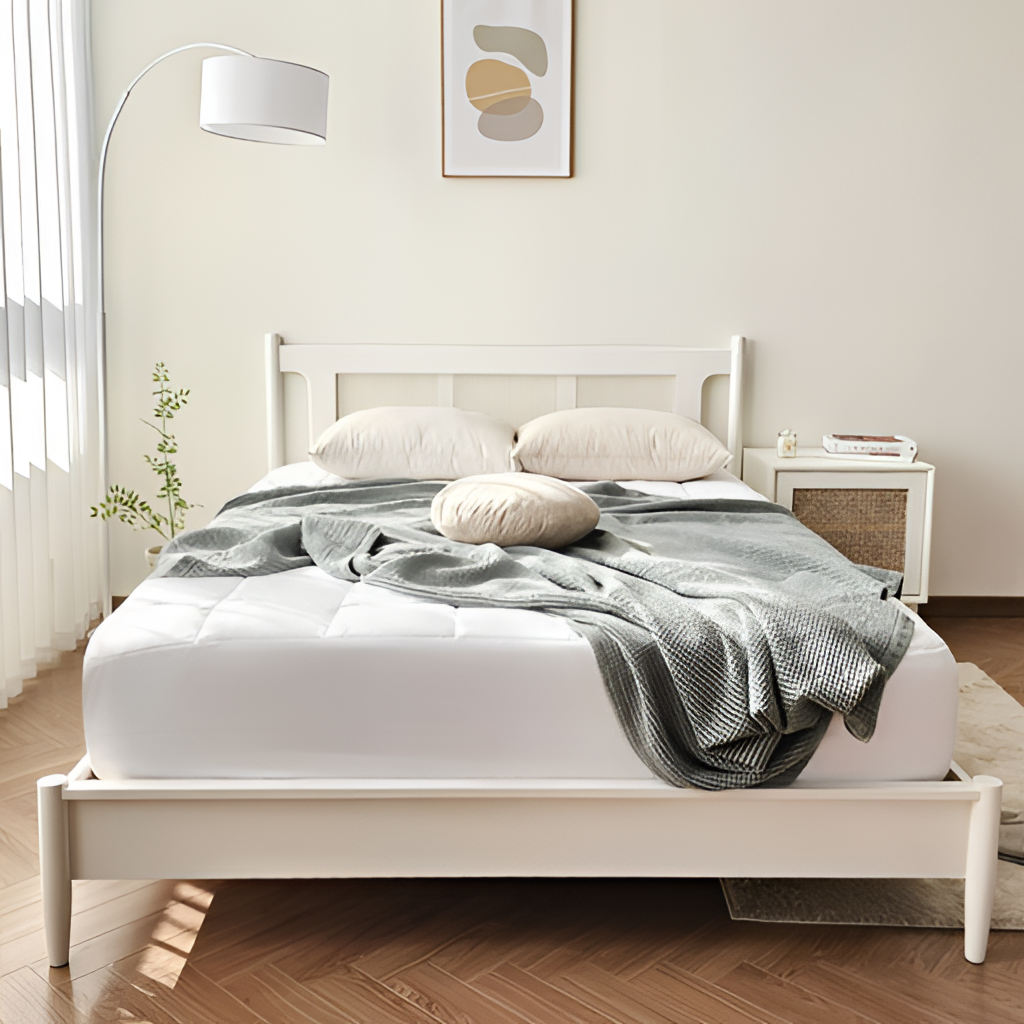
bedroom, wood bed, modern, wood flooring, with herringbone pattern, cream paint wallpaper, with solid pattern